Field crop: tomato
Growth stage: 1
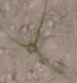
Species: cyperus